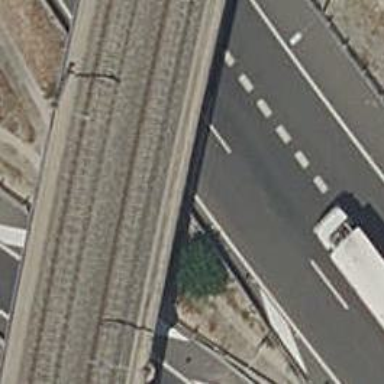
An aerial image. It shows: Bridge over electrified railway with contact line.